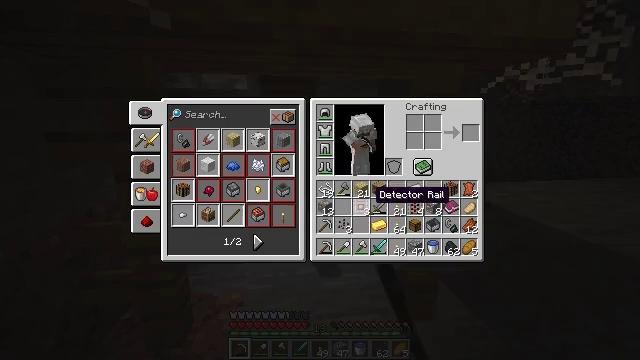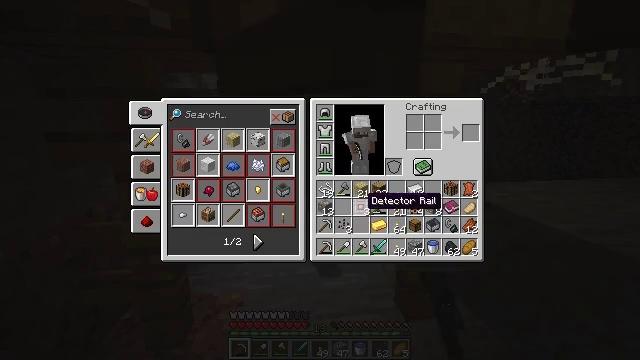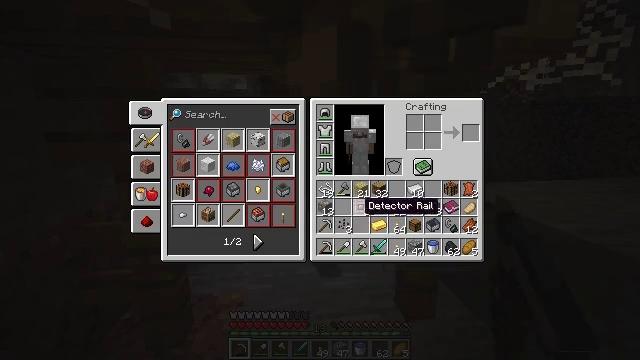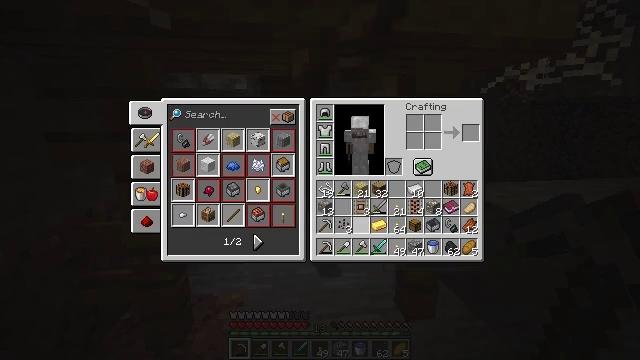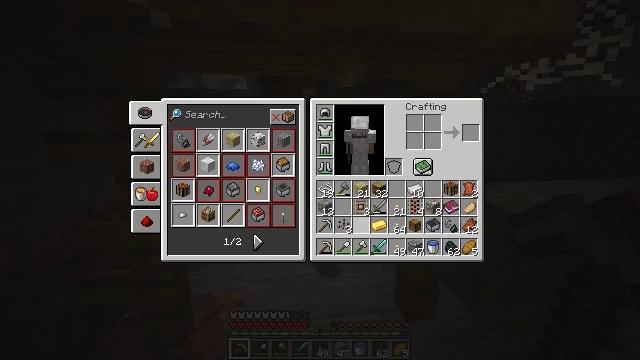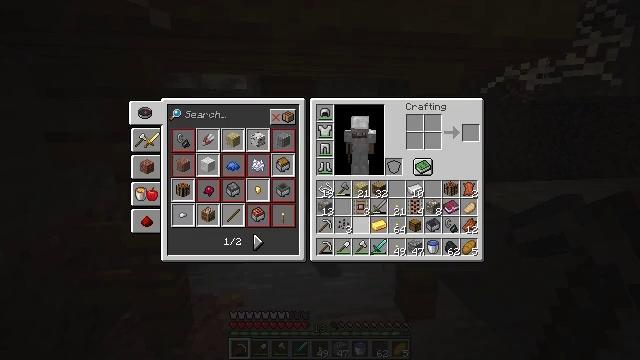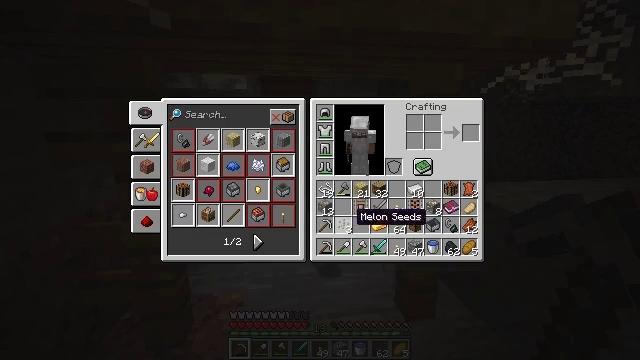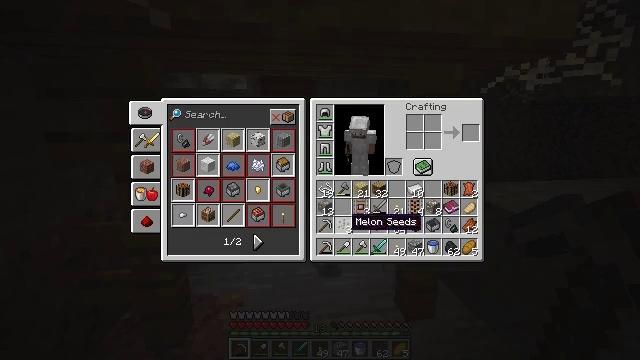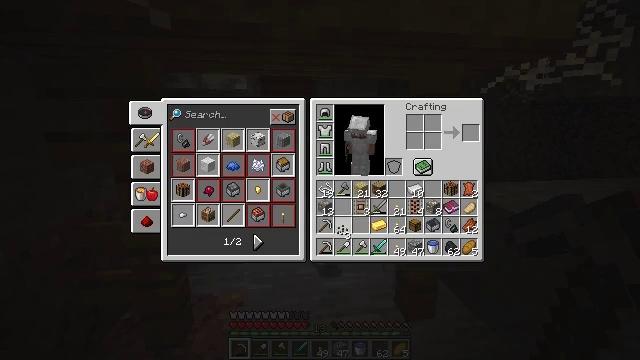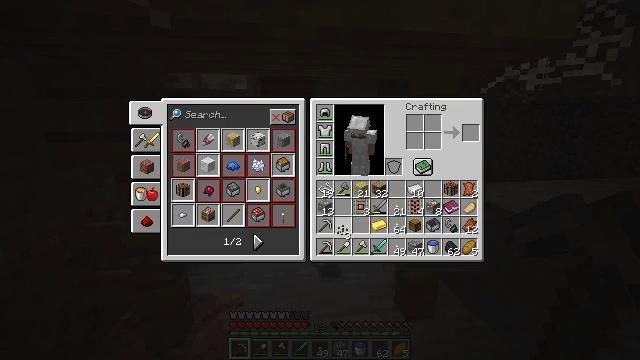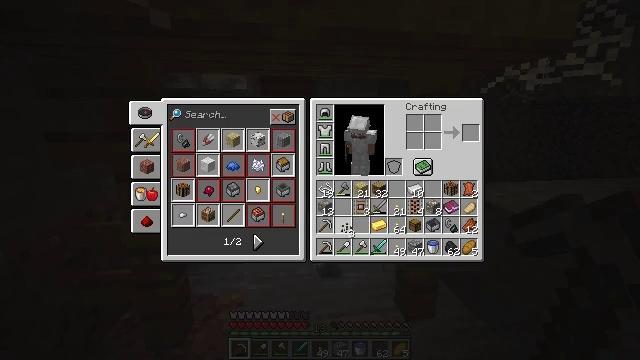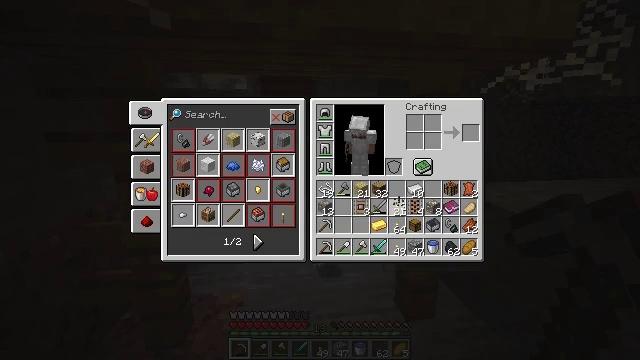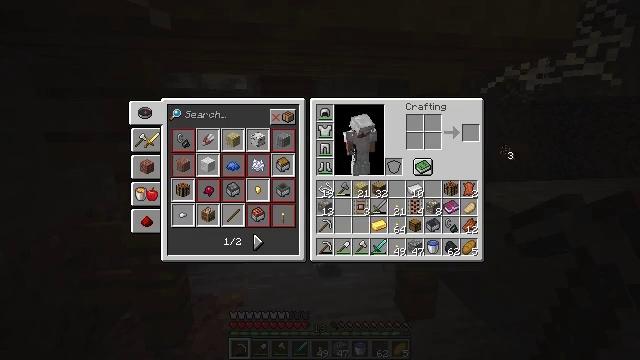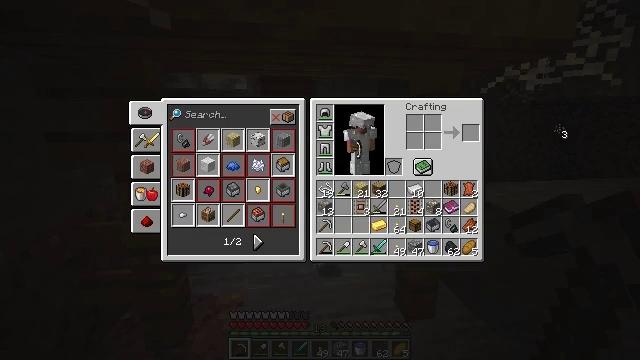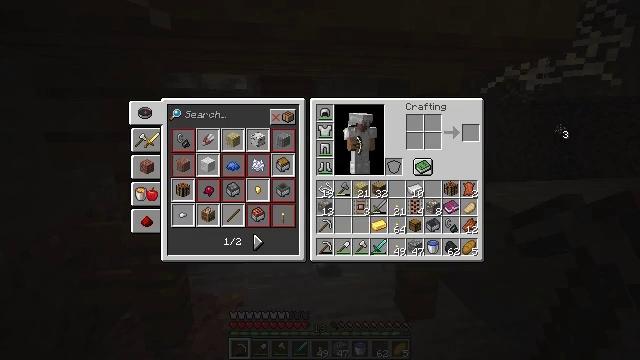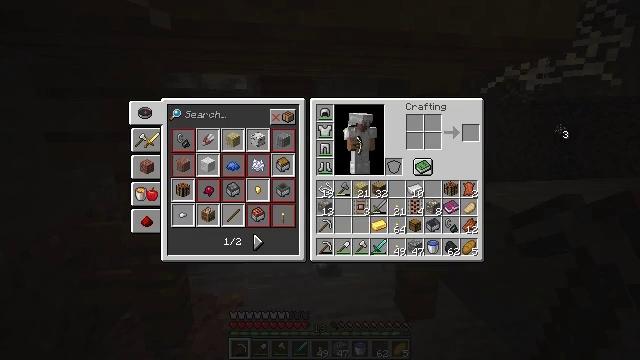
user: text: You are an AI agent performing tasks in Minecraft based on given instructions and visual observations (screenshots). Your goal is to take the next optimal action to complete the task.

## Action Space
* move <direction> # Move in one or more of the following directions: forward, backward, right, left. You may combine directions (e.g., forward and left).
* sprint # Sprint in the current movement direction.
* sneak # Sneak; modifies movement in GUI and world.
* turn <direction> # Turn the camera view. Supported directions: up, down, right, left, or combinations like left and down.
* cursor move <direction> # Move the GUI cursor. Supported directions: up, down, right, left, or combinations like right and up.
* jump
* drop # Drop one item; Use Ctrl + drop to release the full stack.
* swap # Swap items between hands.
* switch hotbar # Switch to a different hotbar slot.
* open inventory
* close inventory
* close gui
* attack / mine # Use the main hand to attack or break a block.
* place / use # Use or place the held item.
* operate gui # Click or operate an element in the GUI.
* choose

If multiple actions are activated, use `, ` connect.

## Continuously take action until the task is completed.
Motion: motion action
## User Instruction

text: Remove melon seeds from the inventory.
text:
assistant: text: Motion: cursor move left, open gui
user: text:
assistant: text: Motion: no_op
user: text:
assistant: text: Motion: no_op
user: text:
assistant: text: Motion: no_op
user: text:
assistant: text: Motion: no_op
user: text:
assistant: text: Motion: no_op
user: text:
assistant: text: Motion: no_op
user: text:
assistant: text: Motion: operate gui
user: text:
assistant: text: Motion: operate gui
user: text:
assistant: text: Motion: operate gui
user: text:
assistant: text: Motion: cursor move right and up
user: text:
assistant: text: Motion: cursor move right and up
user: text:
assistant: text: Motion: cursor move right and up, operate gui
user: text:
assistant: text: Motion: operate gui
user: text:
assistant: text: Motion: operate gui
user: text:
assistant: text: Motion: cursor move left
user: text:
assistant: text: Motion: cursor move left and down
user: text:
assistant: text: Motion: cursor move left and down
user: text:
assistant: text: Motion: cursor move left and down
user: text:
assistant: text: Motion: cursor move left
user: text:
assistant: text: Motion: no_op